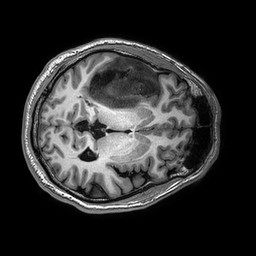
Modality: T1w
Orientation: axial
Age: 43
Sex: male
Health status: ill
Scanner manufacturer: philips
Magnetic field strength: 3 T
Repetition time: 0.006618 s
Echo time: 0.002969 s